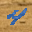
Label: 4